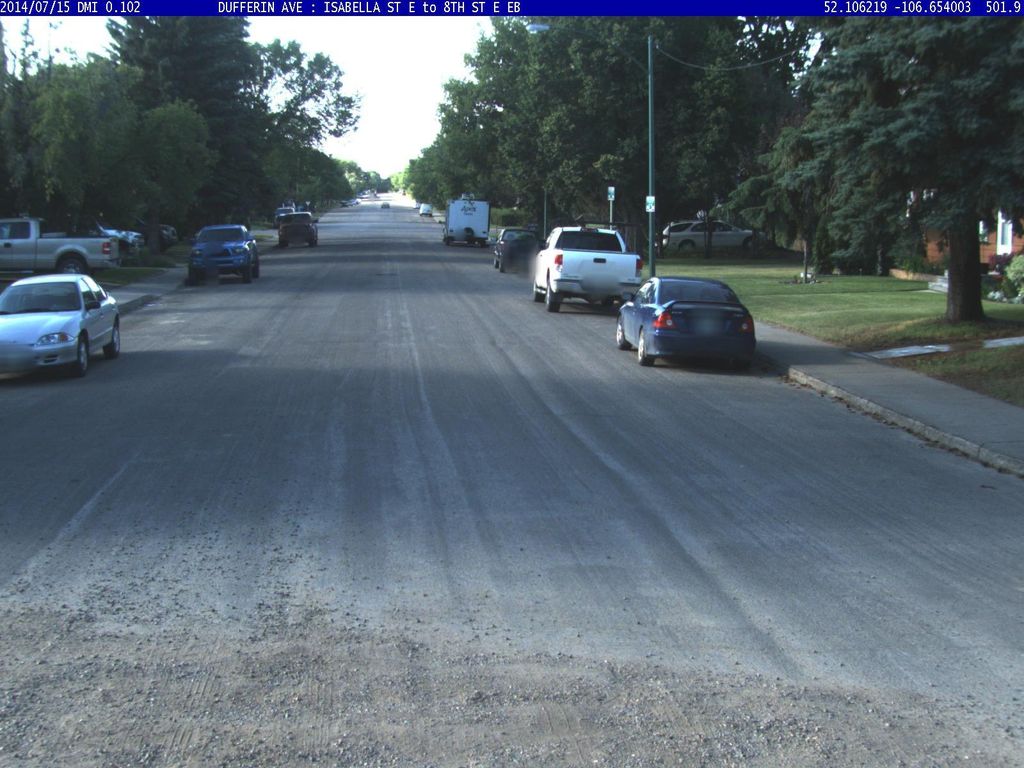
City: saskatoon